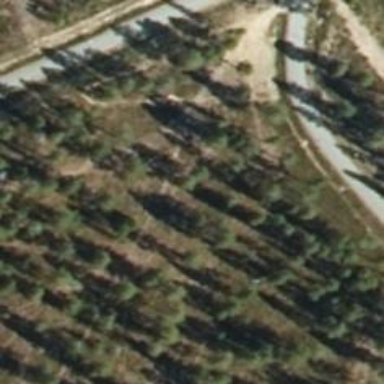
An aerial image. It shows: Disc golf basket.